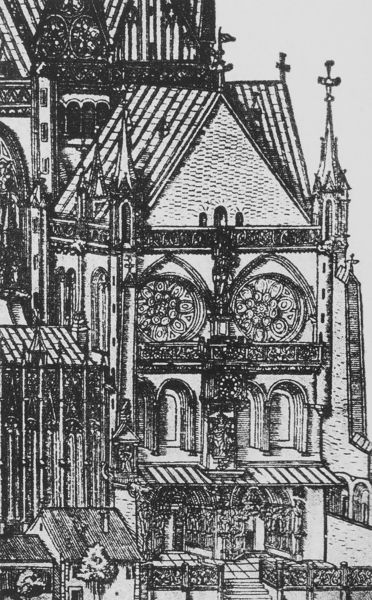
Titel: Stich des Straßburger Münsters
Künstler: Bernard Jobin
Institution: Straßburg, Cabinet des Estampes
Schlagwörter: baum, weiß, fenster, schwarz, säulen, zeichnung, dach, zaun, architektur, häuser, kirche, spitzen, gotik, turm, ansicht, giebel, treppe, bögen, eingang, außen, kreuz, türmchen, türme, druck, schwarz-weiß, stich, münster, gotisch, rosette, seitenschiff, spitzbogen, spitzbögen, romanik, baldachin, kupferstich, rosetten, markiese